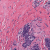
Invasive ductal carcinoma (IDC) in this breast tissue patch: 0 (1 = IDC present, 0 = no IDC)